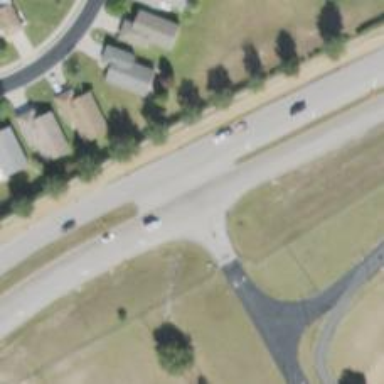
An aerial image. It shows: Tertiary link road.